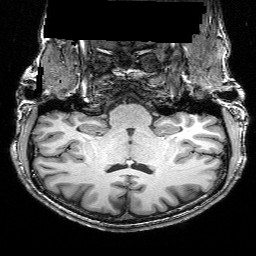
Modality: T1w
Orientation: sagittal
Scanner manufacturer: siemens
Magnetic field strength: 3 T
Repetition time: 0.02 s
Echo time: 0.005 s